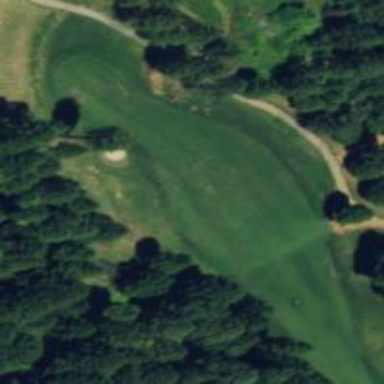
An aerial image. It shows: View of golf hole.